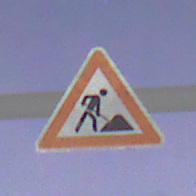
Verkehrszeichen: Arbeitsstelle
Umgebung: Outdoor, Suburban
Tageszeit: Night
Wetter: PartlyCloudy
Licht: Artificial
Jahreszeit: NotSpecified
Kontrast: HighContrast